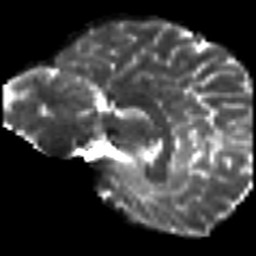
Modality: T2w
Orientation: sagittal
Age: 37
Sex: male
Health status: healthy
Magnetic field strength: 3 T
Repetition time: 8.4 s
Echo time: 0.0926 s